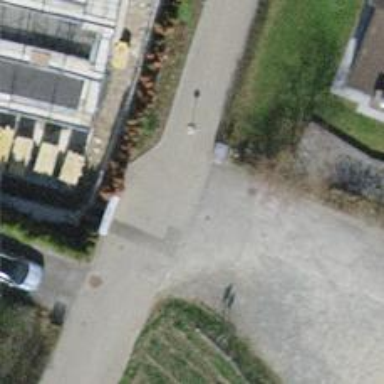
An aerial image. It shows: Cycle barrier.